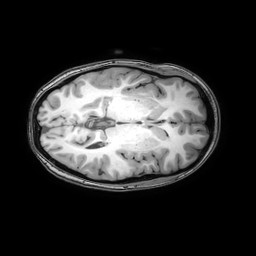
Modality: T1w
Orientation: axial
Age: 20
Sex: female
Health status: healthy
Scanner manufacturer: philips
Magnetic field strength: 3 T
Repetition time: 0.0079 s
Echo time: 0.0035 s